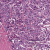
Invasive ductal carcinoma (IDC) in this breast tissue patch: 1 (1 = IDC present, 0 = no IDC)